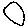
Label: circle